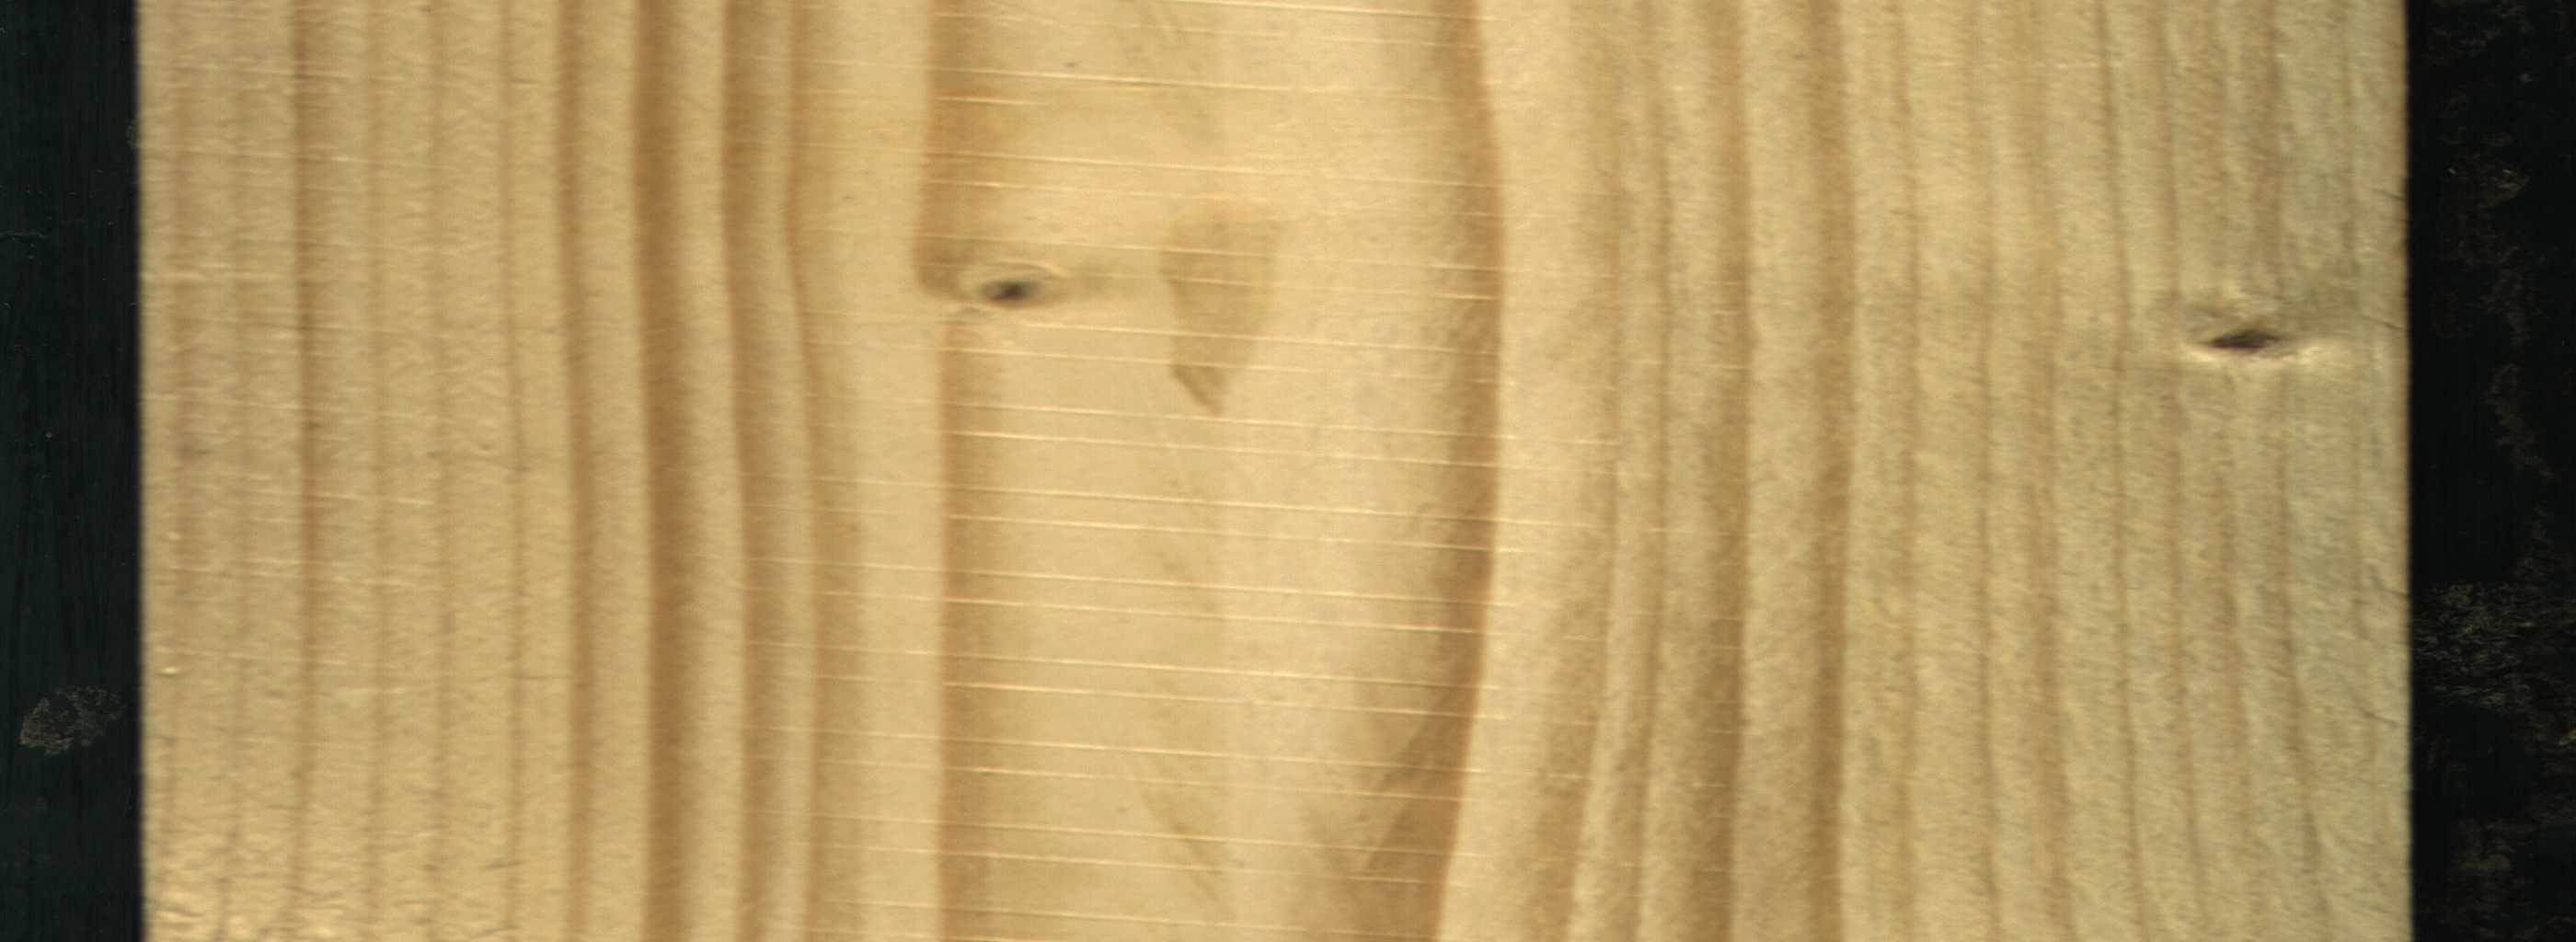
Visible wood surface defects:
Live_Knot
Live_Knot